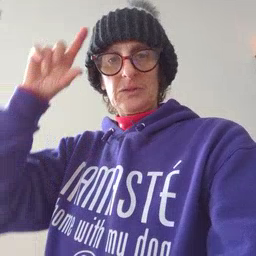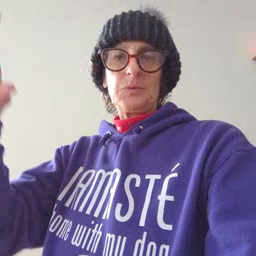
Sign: moon